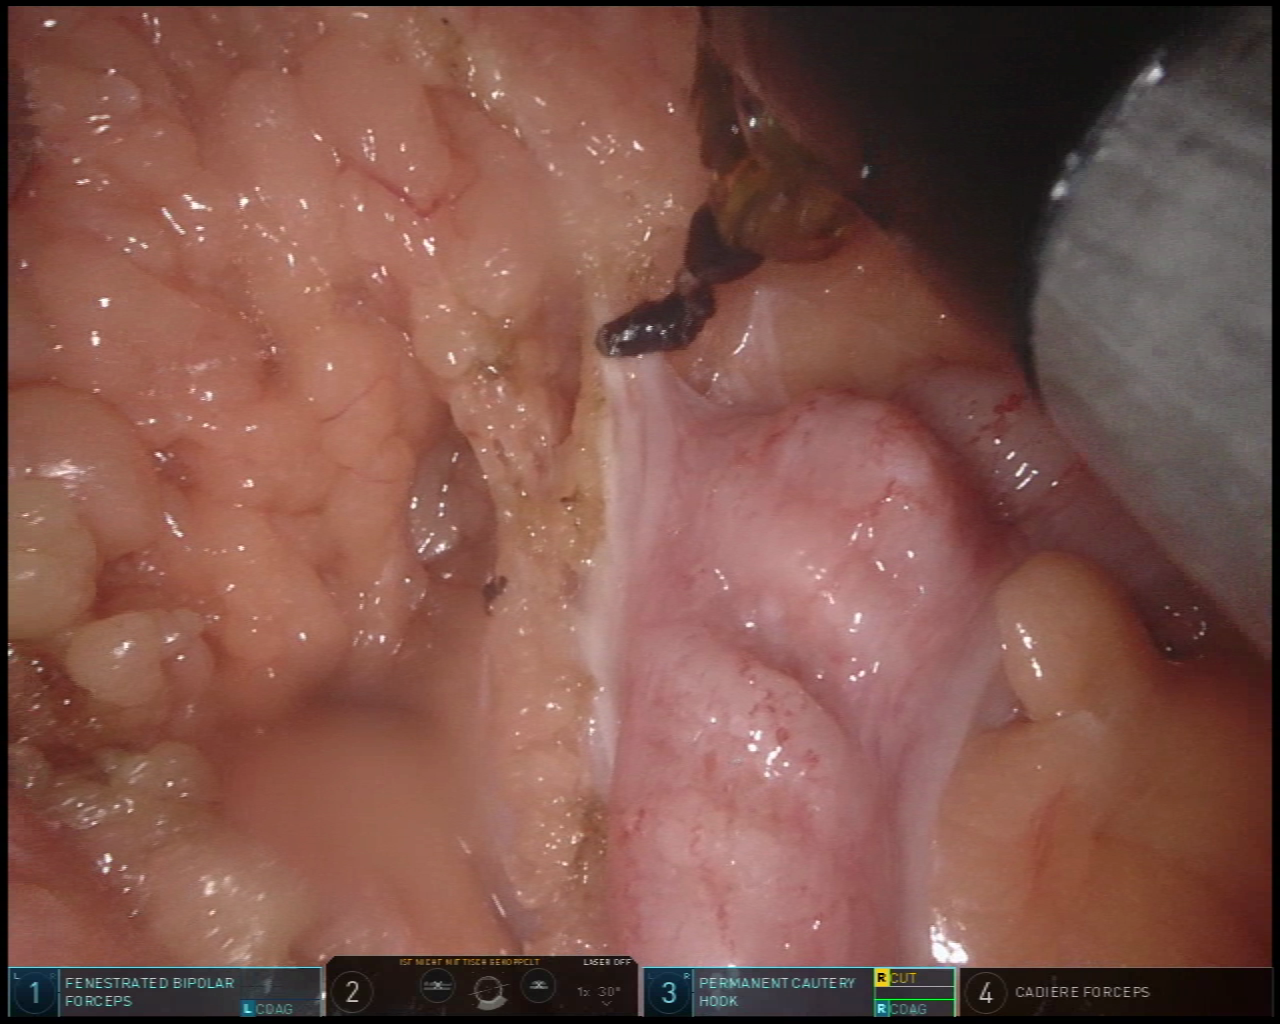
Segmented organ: colon
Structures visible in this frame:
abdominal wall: no
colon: yes
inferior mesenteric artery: no
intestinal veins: no
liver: no
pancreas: no
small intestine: no
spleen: no
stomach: no
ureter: no
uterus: no
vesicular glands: no